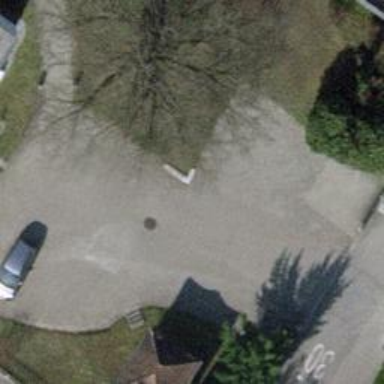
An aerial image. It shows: Parking area.